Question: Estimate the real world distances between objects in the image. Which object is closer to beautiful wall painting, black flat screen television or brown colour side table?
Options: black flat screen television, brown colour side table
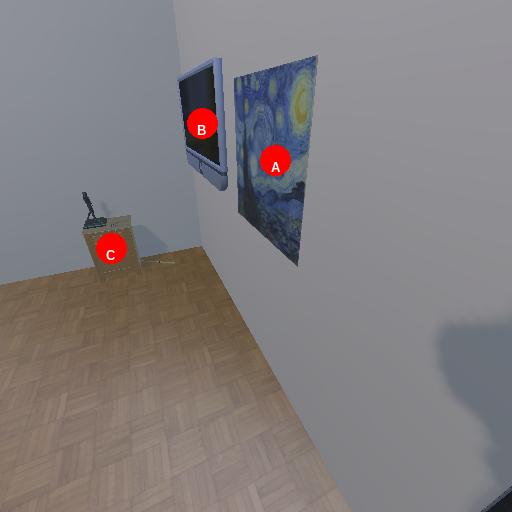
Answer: black flat screen television